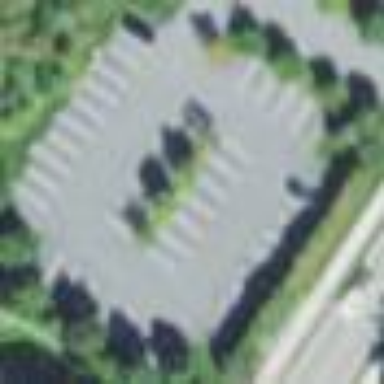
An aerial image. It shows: Parking area.